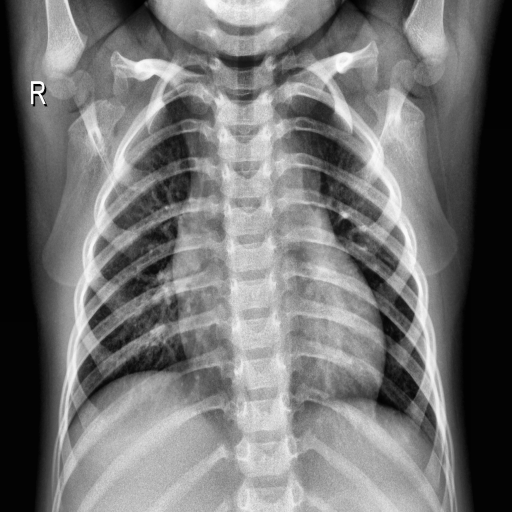
Finding: NORMAL